Question: WPF controls won't display sinhala unicode characters properly. However this problems is only with .net 3.5, while .net 4.0 and 4.5 seem to work flawless.

Any suggestions on a fix, I have to use .net 3.5?
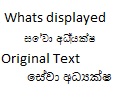
Answer: You should use .NET version that supports Unicode version with correct Sinhala support. Unicode before Unicode 5.0 doesn't support Sinhala well.
Use .NET 4.0 and above to support at least Unicode 5.1, although not yet fully supported in Windows 7. Windows 7 SP1 and Windows 8 provides additional supports for Unicode 5.1.
Visit this link for more information:
<URL>